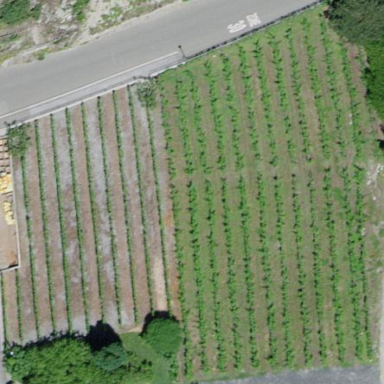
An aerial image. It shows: Vineyard with grape crops.